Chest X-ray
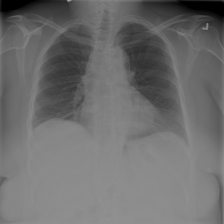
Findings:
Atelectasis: positive
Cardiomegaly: negative
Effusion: negative
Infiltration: negative
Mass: negative
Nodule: negative
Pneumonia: negative
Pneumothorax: negative
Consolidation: negative
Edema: negative
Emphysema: negative
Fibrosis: negative
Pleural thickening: negative
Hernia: negative